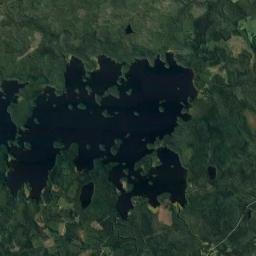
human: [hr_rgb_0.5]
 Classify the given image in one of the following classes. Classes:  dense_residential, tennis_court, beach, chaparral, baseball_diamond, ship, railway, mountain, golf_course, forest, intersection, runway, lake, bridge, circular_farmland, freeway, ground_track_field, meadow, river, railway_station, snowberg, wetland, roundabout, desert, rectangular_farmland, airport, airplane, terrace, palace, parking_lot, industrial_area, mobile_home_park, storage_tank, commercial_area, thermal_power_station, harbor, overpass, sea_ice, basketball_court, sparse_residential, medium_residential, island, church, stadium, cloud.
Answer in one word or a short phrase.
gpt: lake